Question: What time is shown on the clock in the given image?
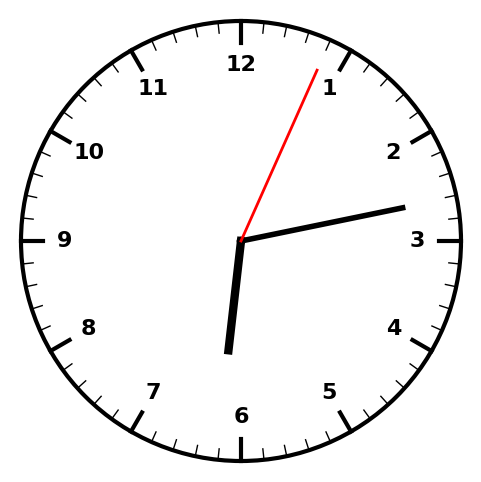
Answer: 06:13:04